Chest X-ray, AP view. Patient: 57 years old, sex F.
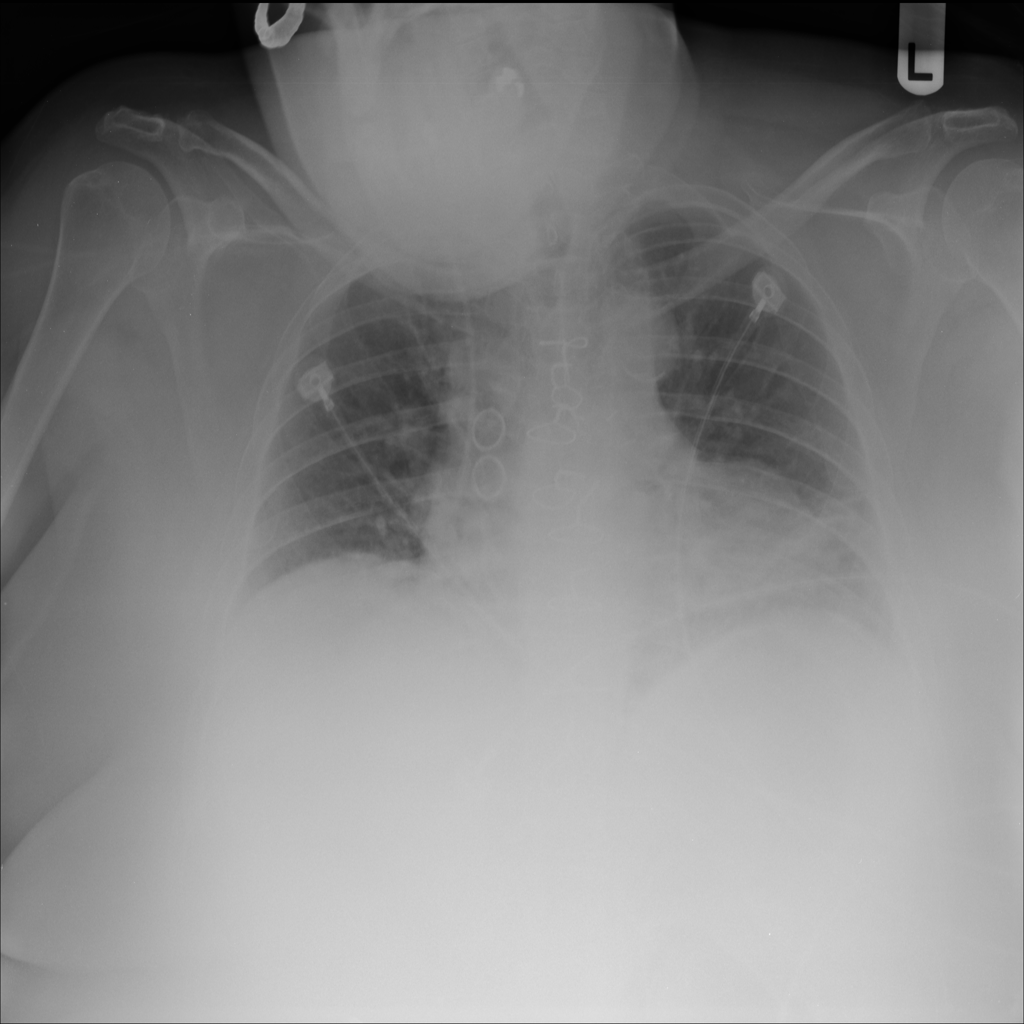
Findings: No Finding